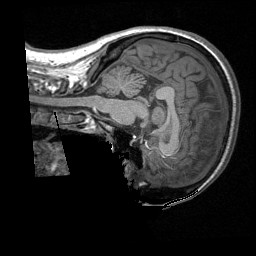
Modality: T1w
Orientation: sagittal
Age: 18
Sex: female
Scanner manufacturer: siemens
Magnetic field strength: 3 T
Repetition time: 1.64 s
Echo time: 0.00234 s